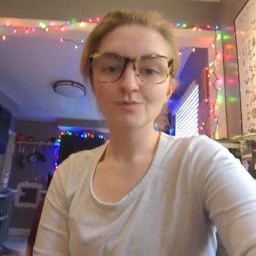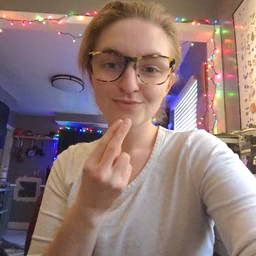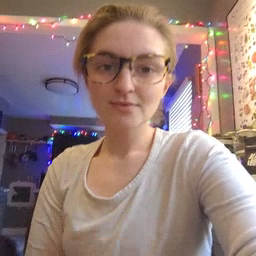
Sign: cute